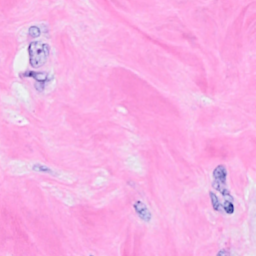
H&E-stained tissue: Breast